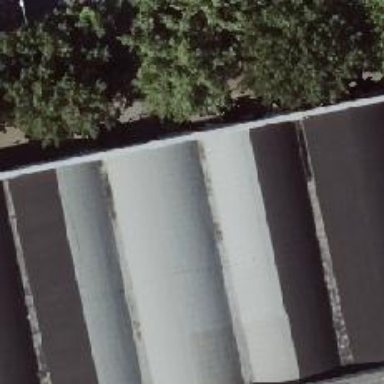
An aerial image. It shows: Car shop.